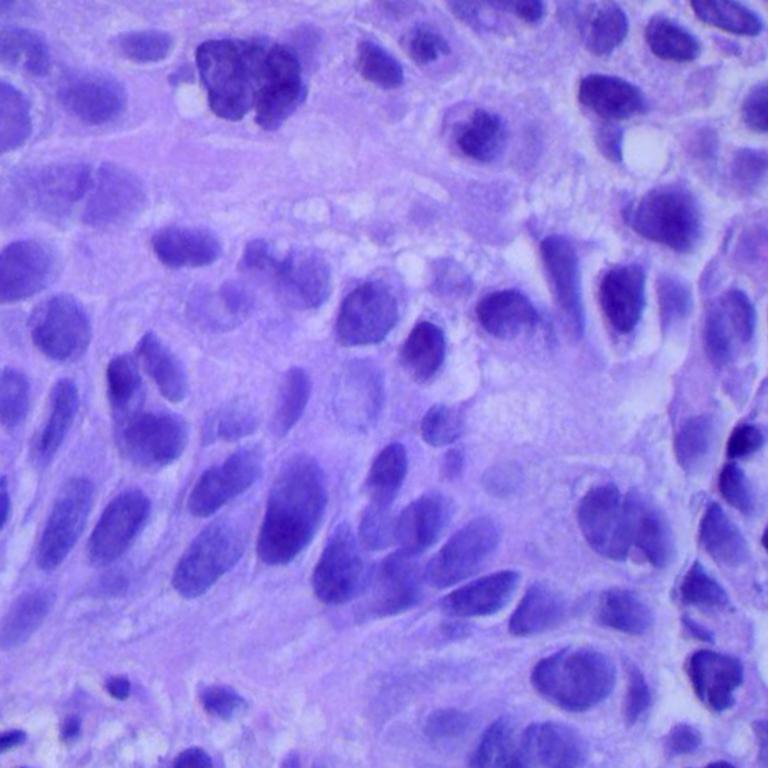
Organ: lung
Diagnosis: squamous carcinomas